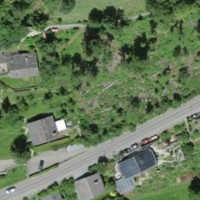
EUNIS habitat code: 24
Species observed at this site:
Lysimachia punctata